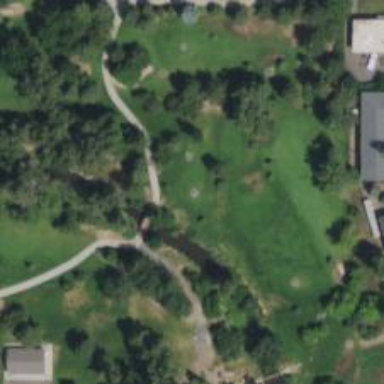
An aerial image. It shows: Disc golf hole.